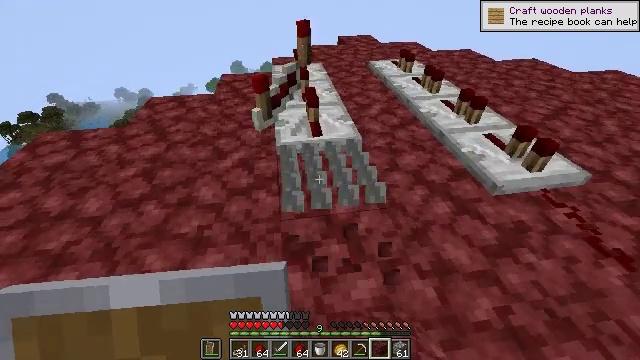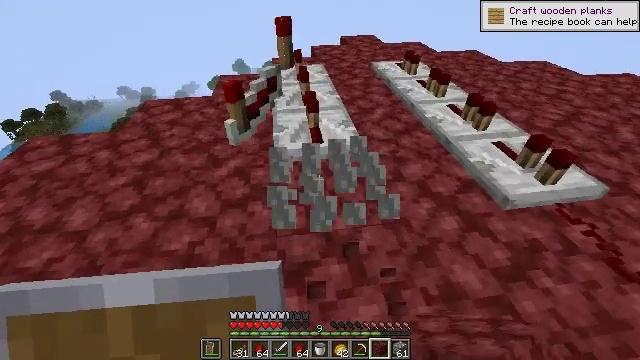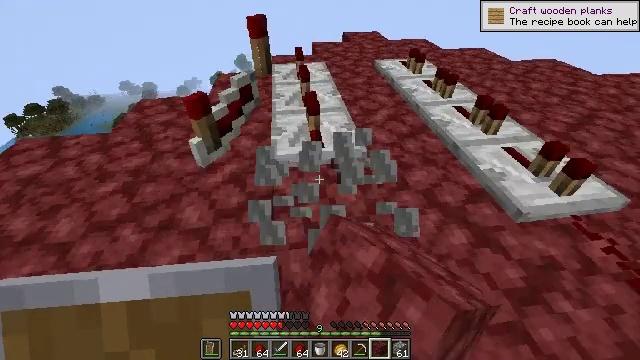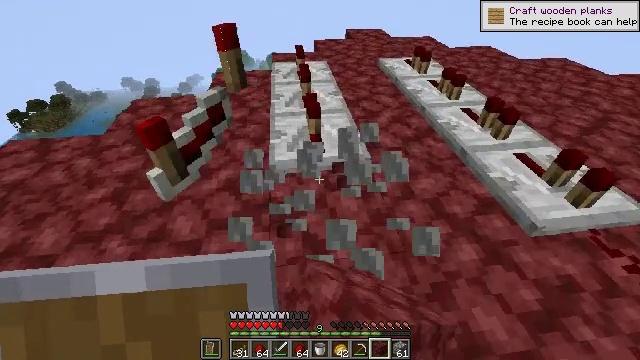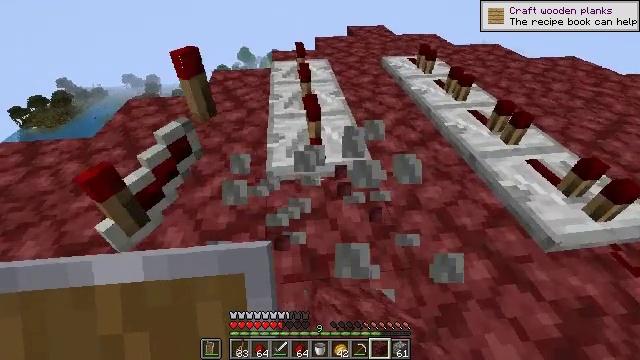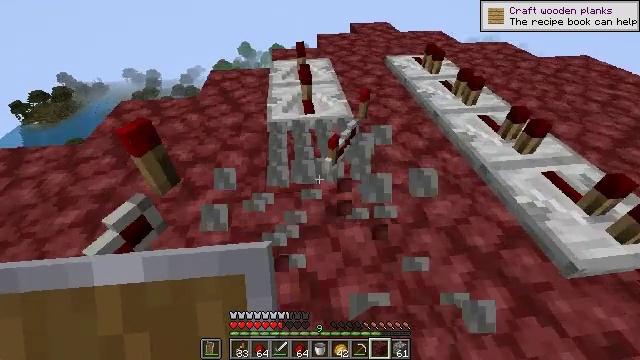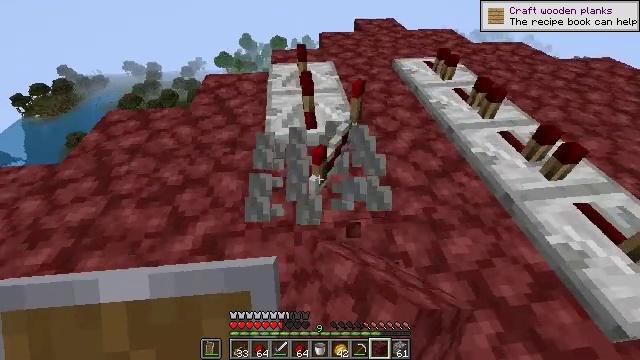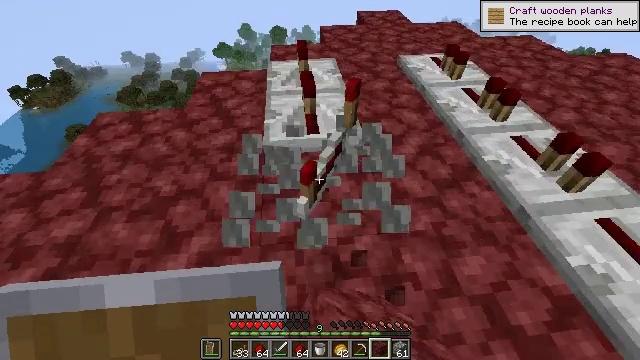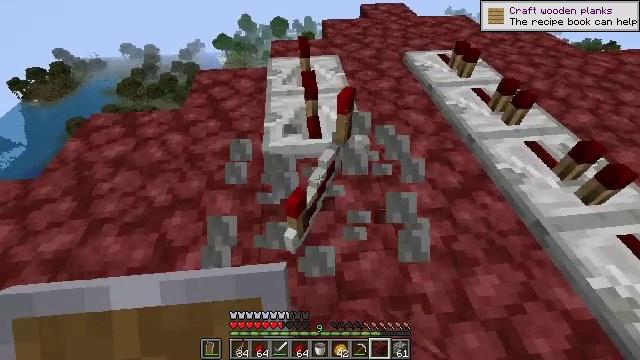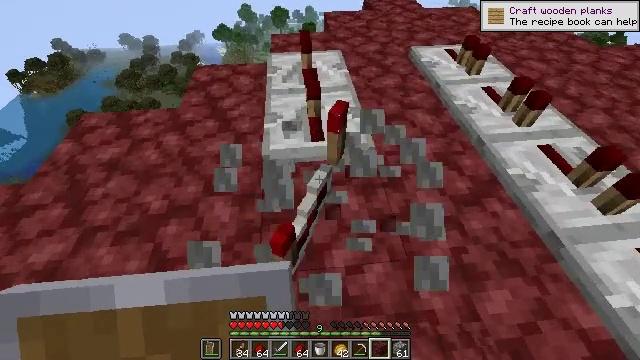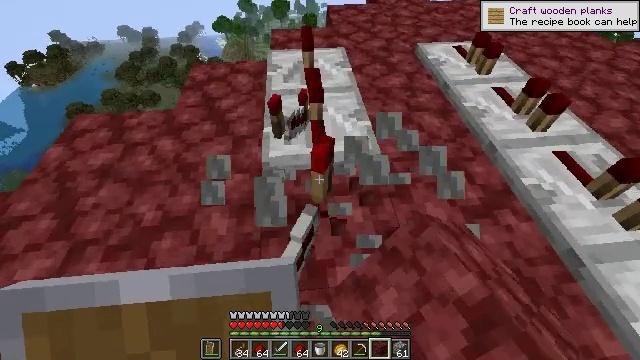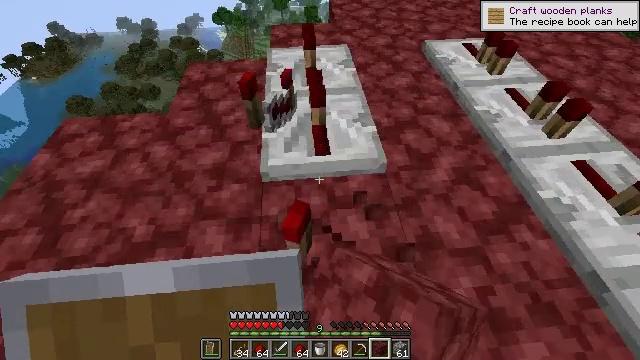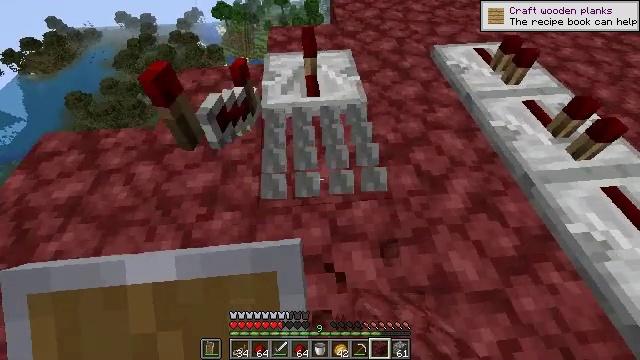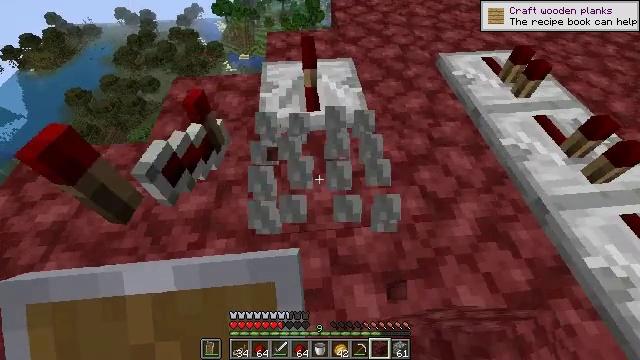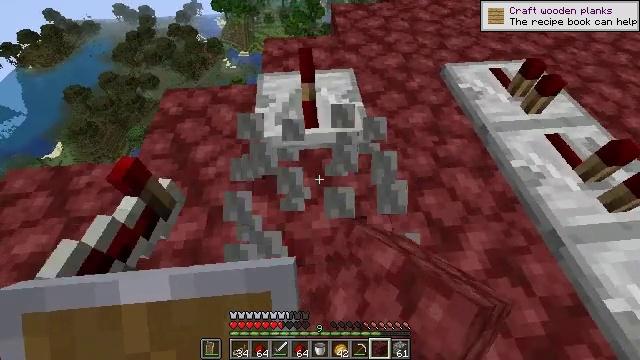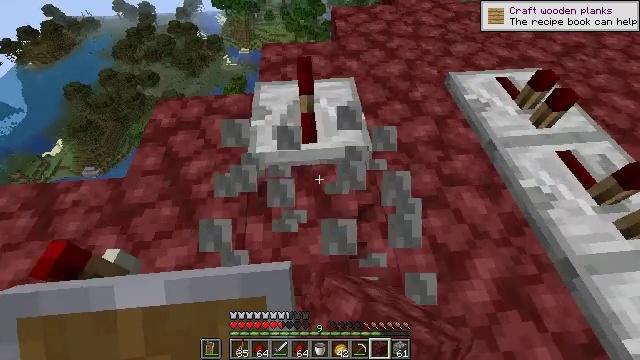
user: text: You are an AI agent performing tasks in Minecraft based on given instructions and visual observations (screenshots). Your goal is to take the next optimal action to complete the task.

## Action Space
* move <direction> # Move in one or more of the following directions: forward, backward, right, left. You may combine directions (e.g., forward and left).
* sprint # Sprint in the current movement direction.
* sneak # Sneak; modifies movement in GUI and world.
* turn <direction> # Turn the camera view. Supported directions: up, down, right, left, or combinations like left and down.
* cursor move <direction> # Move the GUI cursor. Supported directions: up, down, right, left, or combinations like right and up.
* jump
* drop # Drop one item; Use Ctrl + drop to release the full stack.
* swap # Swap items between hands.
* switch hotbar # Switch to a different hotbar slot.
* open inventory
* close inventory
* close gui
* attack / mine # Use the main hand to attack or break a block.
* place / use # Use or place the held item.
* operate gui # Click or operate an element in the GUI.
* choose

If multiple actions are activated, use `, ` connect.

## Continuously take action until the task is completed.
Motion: motion action
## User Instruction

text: Mine the repeater.
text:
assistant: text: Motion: move forward, attack / mine
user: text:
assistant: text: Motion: move forward, attack / mine
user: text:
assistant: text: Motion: move forward, attack / mine
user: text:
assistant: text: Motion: move forward, attack / mine
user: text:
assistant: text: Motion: move forward, attack / mine
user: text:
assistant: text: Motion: move forward, turn down, attack / mine
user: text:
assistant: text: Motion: move forward, turn down, attack / mine
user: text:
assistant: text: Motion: move forward, turn down, attack / mine
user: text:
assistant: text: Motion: move forward, turn down, attack / mine
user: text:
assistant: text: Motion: move forward, turn down, attack / mine
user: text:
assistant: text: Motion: move forward, turn down, attack / mine
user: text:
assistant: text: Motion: move forward, attack / mine
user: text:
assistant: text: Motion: move forward, attack / mine
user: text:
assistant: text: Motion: move forward, attack / mine
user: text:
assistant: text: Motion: move forward, attack / mine
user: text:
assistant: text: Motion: move forward, attack / mine
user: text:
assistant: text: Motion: move forward
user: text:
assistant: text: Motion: move forward, turn down
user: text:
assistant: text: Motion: move forward, turn down
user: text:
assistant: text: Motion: move forward, turn down
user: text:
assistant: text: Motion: move forward, turn down
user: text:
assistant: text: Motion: turn down
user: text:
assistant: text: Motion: turn down
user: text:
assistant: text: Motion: turn down
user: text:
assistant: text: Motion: turn down
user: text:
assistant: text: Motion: turn down
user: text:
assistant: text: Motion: turn down
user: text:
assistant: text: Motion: no_op
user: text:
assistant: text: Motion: turn down
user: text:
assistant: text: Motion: turn down